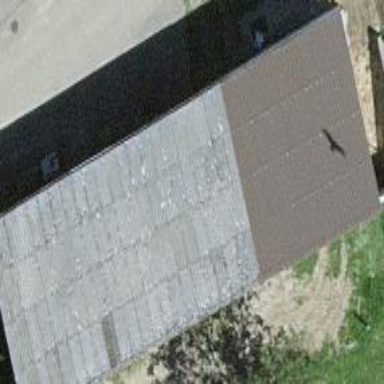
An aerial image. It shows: Shed building.